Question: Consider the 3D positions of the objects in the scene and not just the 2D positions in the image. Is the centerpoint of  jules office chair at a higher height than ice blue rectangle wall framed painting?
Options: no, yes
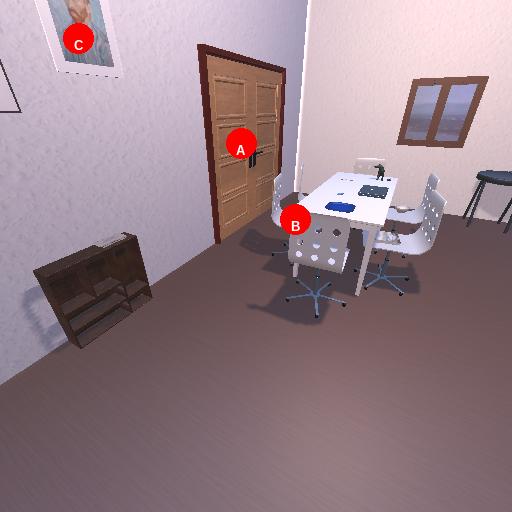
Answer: no